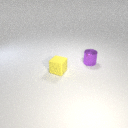
small yellow rubber cube to the left of small purple metal cylinder